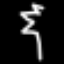
Label: palm tree